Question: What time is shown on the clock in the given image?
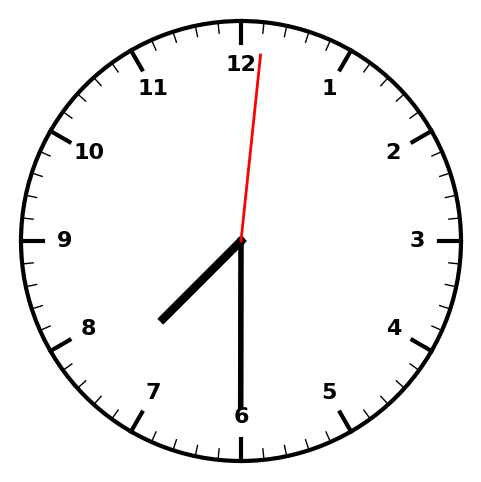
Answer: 07:30:01